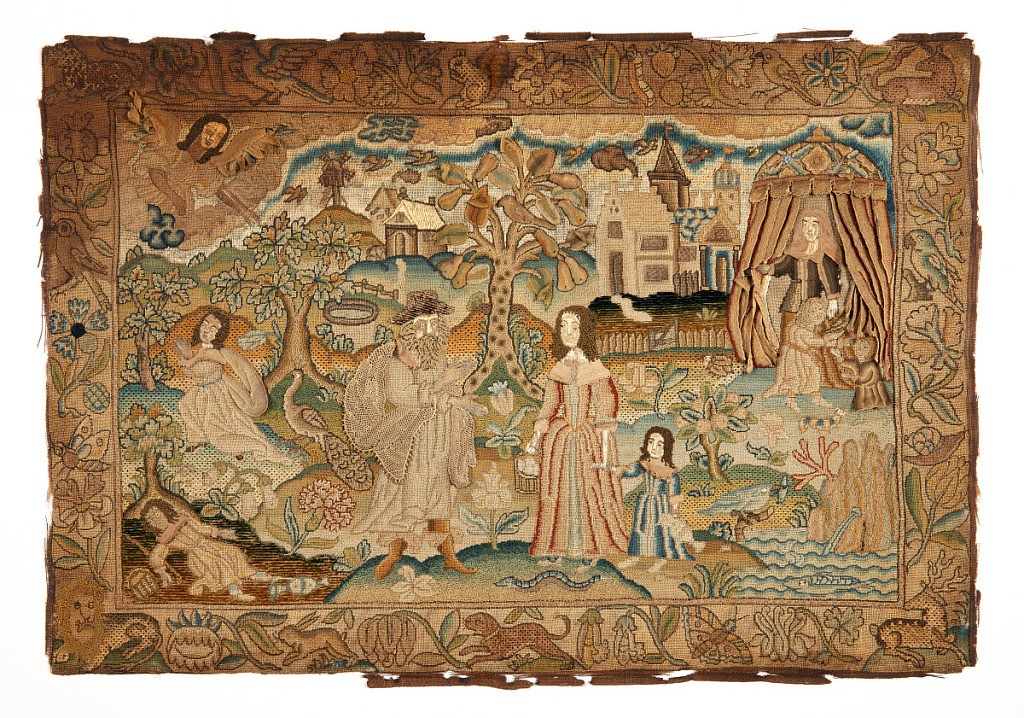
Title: Embroidered picture
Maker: Unknown
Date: ca. 1650
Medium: linen, silk, seed pearls Technique: stumpwork with embroidery; raised, tent, rococo (Queen), satin, bullion stitches, and needle lace
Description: Stumpwork picture of Abraham and Hagar depicts a castle, house, and tent with multiple figures telling the Biblical story. A deep border is filled with animals, birds, insects, and flowers. Three-dimensional, raised details appear throughout.